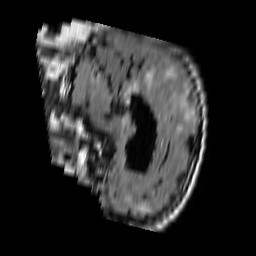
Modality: FLAIR
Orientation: sagittal
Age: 87
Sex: male
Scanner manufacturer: philips
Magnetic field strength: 1.5 T
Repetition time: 11 s
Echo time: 0.14 s